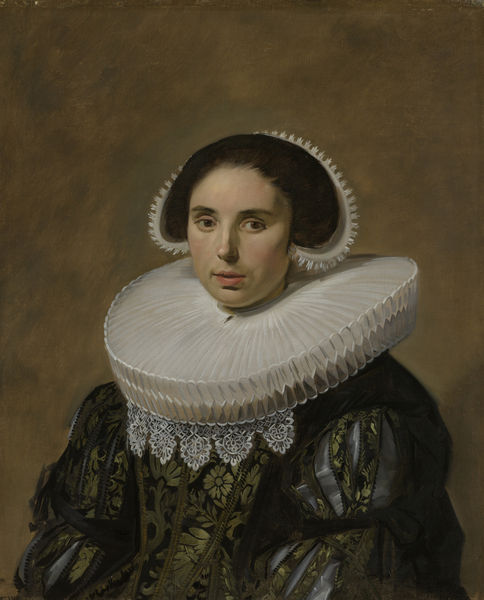
Titel: Portret van een vrouw
Künstler: Frans Hals
Standort: Amsterdam
Institution: Rijksmuseum
Schlagwörter: grün, mädchen, braun, frau, frisur, haar, kleid, mund, nase, weiss, blick, dame, rot, haube, augen, gesicht, kragen, leinen, spitze, ärmel, hals, halskrause, holland, niederlande, portrait, porträt, gold, haare, lippen, renaissance, seide, italien, edel, rüschen, tracht, mittelalter, kröse, rennaissance, mühlrad, atlas, mühlradkragen, schlitze, edelfrau, mühlstein, haarlem, mühlenrad, augenbrauche